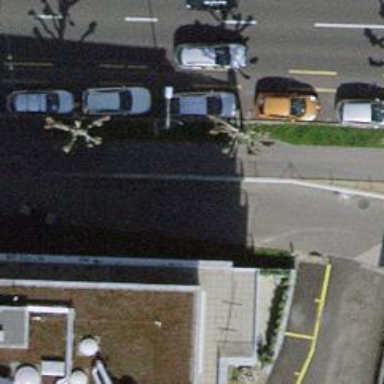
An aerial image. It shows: Bus stop with shelter. It is platform for public transport.